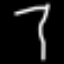
Label: leaf